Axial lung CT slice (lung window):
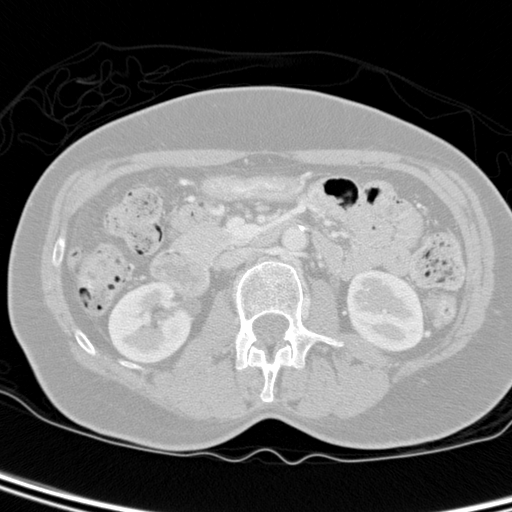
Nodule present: no